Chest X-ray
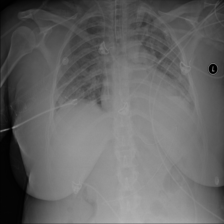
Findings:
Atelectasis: negative
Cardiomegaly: negative
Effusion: negative
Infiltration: positive
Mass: negative
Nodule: negative
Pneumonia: negative
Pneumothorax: negative
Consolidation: negative
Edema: negative
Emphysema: negative
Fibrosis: negative
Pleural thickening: negative
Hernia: negative